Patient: sex M, age 64
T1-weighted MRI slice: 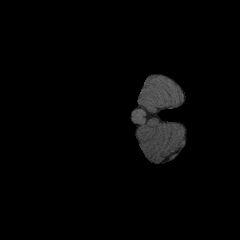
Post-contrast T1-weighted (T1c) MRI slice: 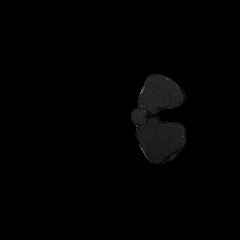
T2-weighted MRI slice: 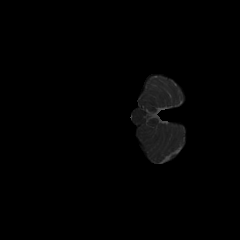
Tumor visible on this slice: no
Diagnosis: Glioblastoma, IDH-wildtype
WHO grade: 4